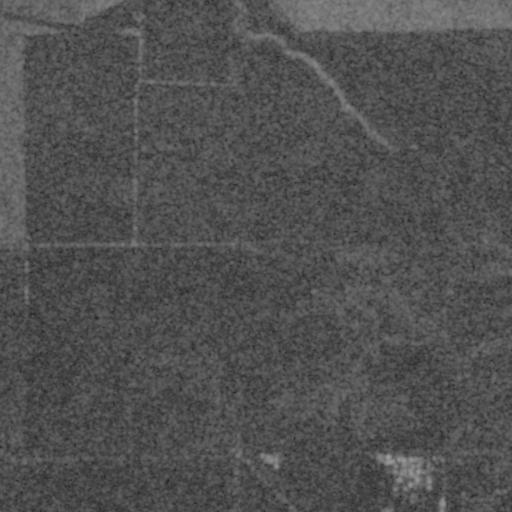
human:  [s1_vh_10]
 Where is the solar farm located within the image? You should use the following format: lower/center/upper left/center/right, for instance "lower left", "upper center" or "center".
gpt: The solar farm is located in the lower right of the image.
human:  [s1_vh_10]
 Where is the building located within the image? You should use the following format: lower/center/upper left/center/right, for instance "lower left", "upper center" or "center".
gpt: The building is located in the lower right of the image.
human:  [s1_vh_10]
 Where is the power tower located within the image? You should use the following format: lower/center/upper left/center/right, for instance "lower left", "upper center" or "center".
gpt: There is no power tower in the image.

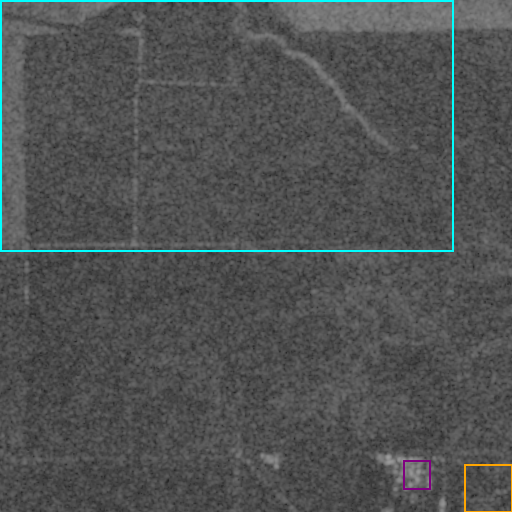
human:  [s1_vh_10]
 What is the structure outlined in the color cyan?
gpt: The structure outlined in cyan is a crop field.
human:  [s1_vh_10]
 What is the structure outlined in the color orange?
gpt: The structure outlined in orange is a solar farm.
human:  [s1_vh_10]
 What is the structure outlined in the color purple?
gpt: The structure outlined in purple is a building.
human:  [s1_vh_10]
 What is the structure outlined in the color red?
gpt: There is no red outline.